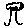
Label: tree